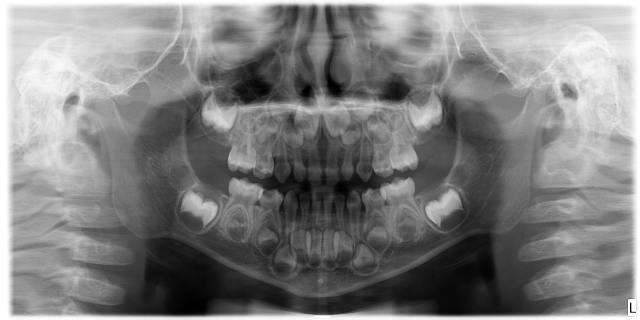
child